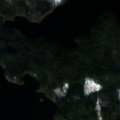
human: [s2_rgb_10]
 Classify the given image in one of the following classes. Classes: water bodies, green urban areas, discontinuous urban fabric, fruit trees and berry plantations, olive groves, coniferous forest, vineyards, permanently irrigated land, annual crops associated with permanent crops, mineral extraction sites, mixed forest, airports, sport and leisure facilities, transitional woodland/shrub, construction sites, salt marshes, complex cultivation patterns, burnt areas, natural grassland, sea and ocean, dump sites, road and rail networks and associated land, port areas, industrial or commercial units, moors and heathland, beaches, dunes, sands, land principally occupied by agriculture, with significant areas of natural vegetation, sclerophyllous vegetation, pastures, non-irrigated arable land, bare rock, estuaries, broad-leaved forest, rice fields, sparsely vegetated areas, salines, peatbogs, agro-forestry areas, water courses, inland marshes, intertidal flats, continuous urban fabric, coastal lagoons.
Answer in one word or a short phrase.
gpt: coniferous forest, water bodies